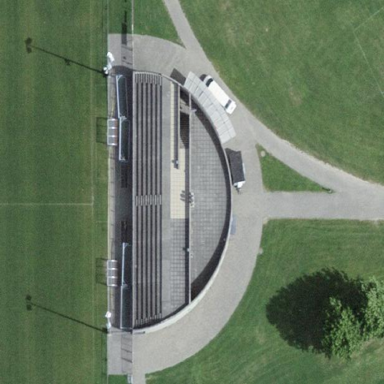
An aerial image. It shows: Grandstand building.